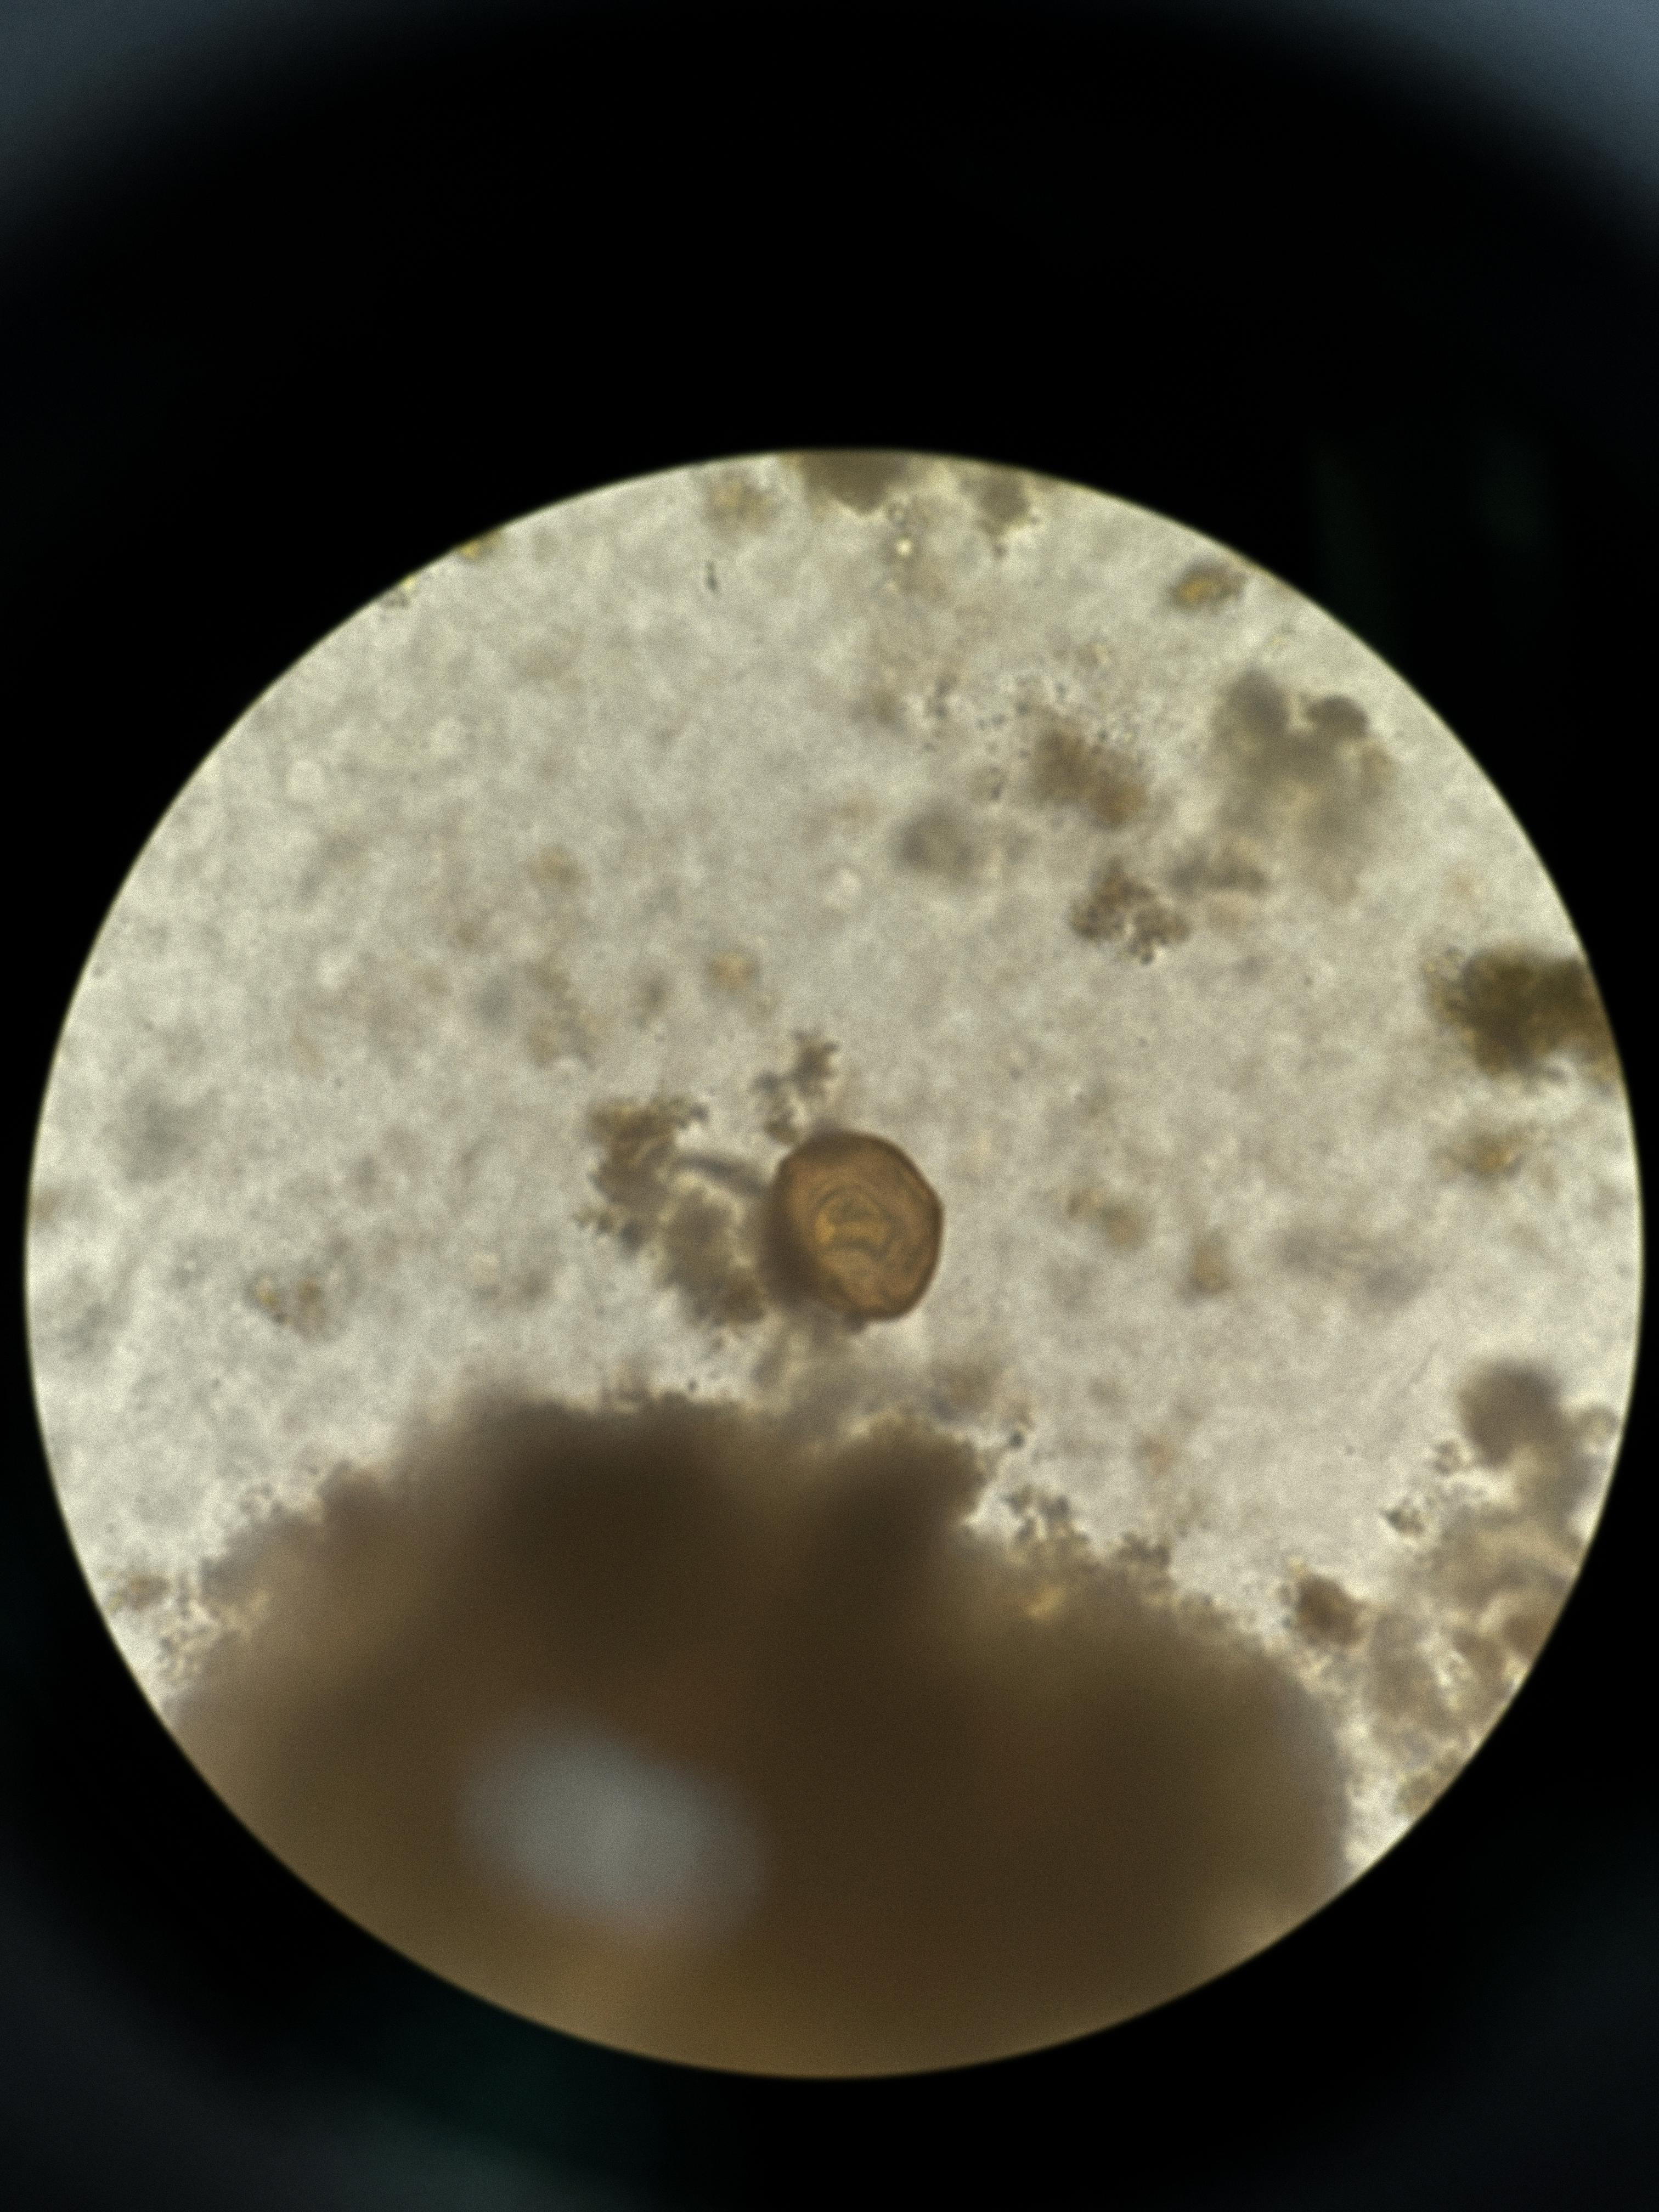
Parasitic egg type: Hymenolepis diminuta